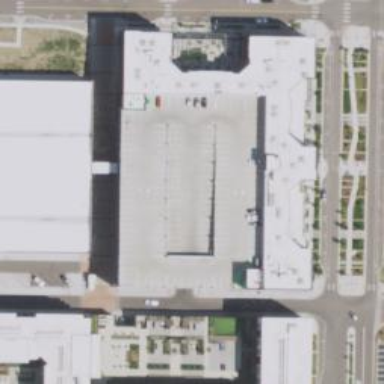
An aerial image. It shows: Multi-storey parking building.